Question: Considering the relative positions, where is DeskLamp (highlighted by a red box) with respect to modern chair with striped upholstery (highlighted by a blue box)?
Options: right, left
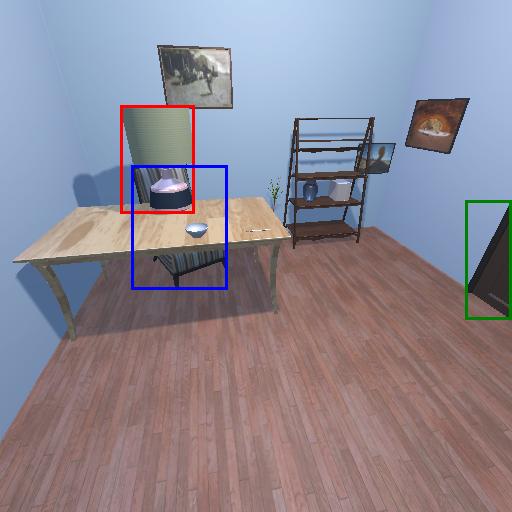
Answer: right